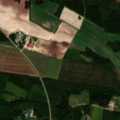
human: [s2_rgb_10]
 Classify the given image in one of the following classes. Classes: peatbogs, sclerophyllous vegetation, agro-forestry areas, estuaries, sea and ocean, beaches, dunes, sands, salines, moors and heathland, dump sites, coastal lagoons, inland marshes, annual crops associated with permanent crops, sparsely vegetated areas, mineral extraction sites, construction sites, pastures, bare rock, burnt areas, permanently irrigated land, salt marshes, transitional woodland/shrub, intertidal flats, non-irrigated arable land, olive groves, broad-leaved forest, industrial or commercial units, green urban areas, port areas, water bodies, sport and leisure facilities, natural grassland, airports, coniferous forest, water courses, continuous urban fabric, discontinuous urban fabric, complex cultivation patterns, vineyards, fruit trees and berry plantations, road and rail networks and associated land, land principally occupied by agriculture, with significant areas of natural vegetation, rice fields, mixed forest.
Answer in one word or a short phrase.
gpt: non-irrigated arable land, land principally occupied by agriculture, with significant areas of natural vegetation, coniferous forest, mixed forest